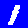
Digit: 1